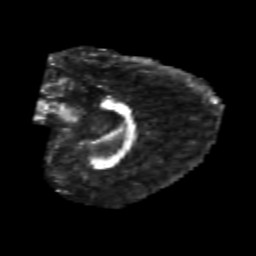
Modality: FA
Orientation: sagittal
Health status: healthy
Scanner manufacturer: philips
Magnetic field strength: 3 T
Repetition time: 6.964 s
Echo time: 0.092 s